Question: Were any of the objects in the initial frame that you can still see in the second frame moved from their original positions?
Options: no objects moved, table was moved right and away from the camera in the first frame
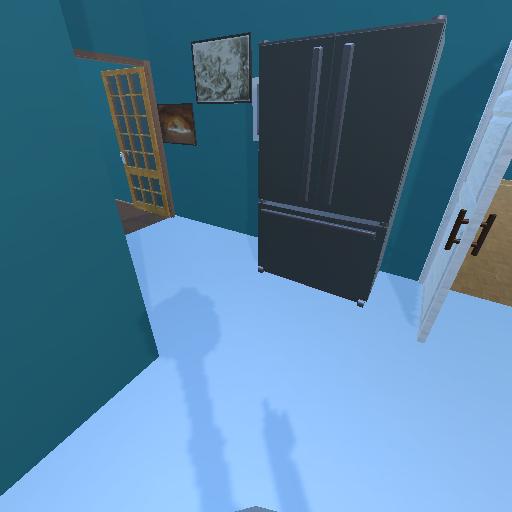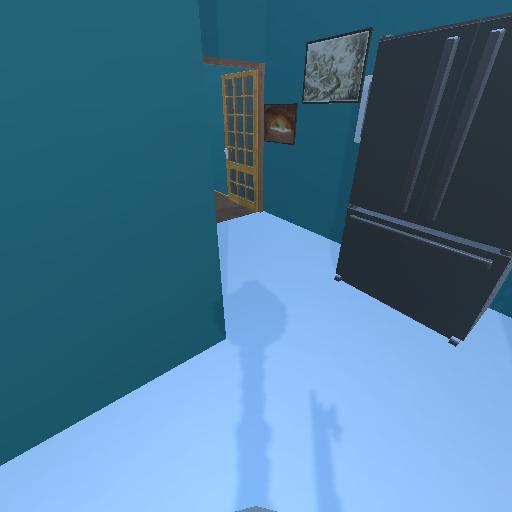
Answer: no objects moved